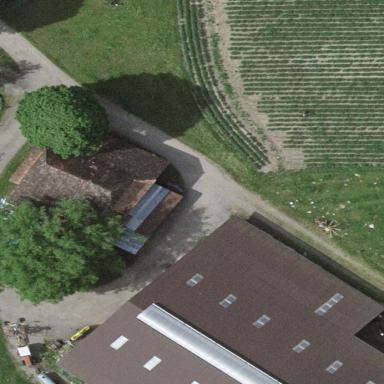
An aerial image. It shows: Barn.